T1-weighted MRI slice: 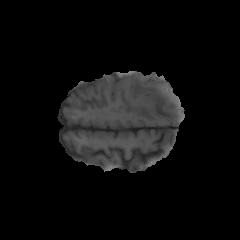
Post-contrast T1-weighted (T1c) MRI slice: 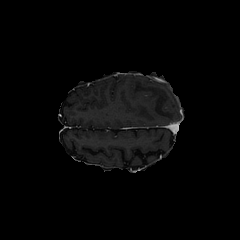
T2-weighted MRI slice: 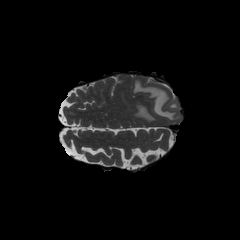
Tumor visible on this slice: yes